Question: Why when I try define List object there are inserts tag names instead 'T'?

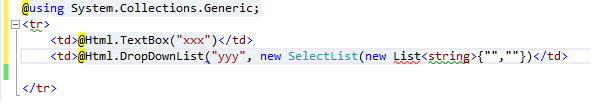
Answer: You should enclose all code after @ in parentheses:
'''
<td>@(Html.DropDownList("yyy", new SelectList(new List<string>{"",""})))</td>
'''